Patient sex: M
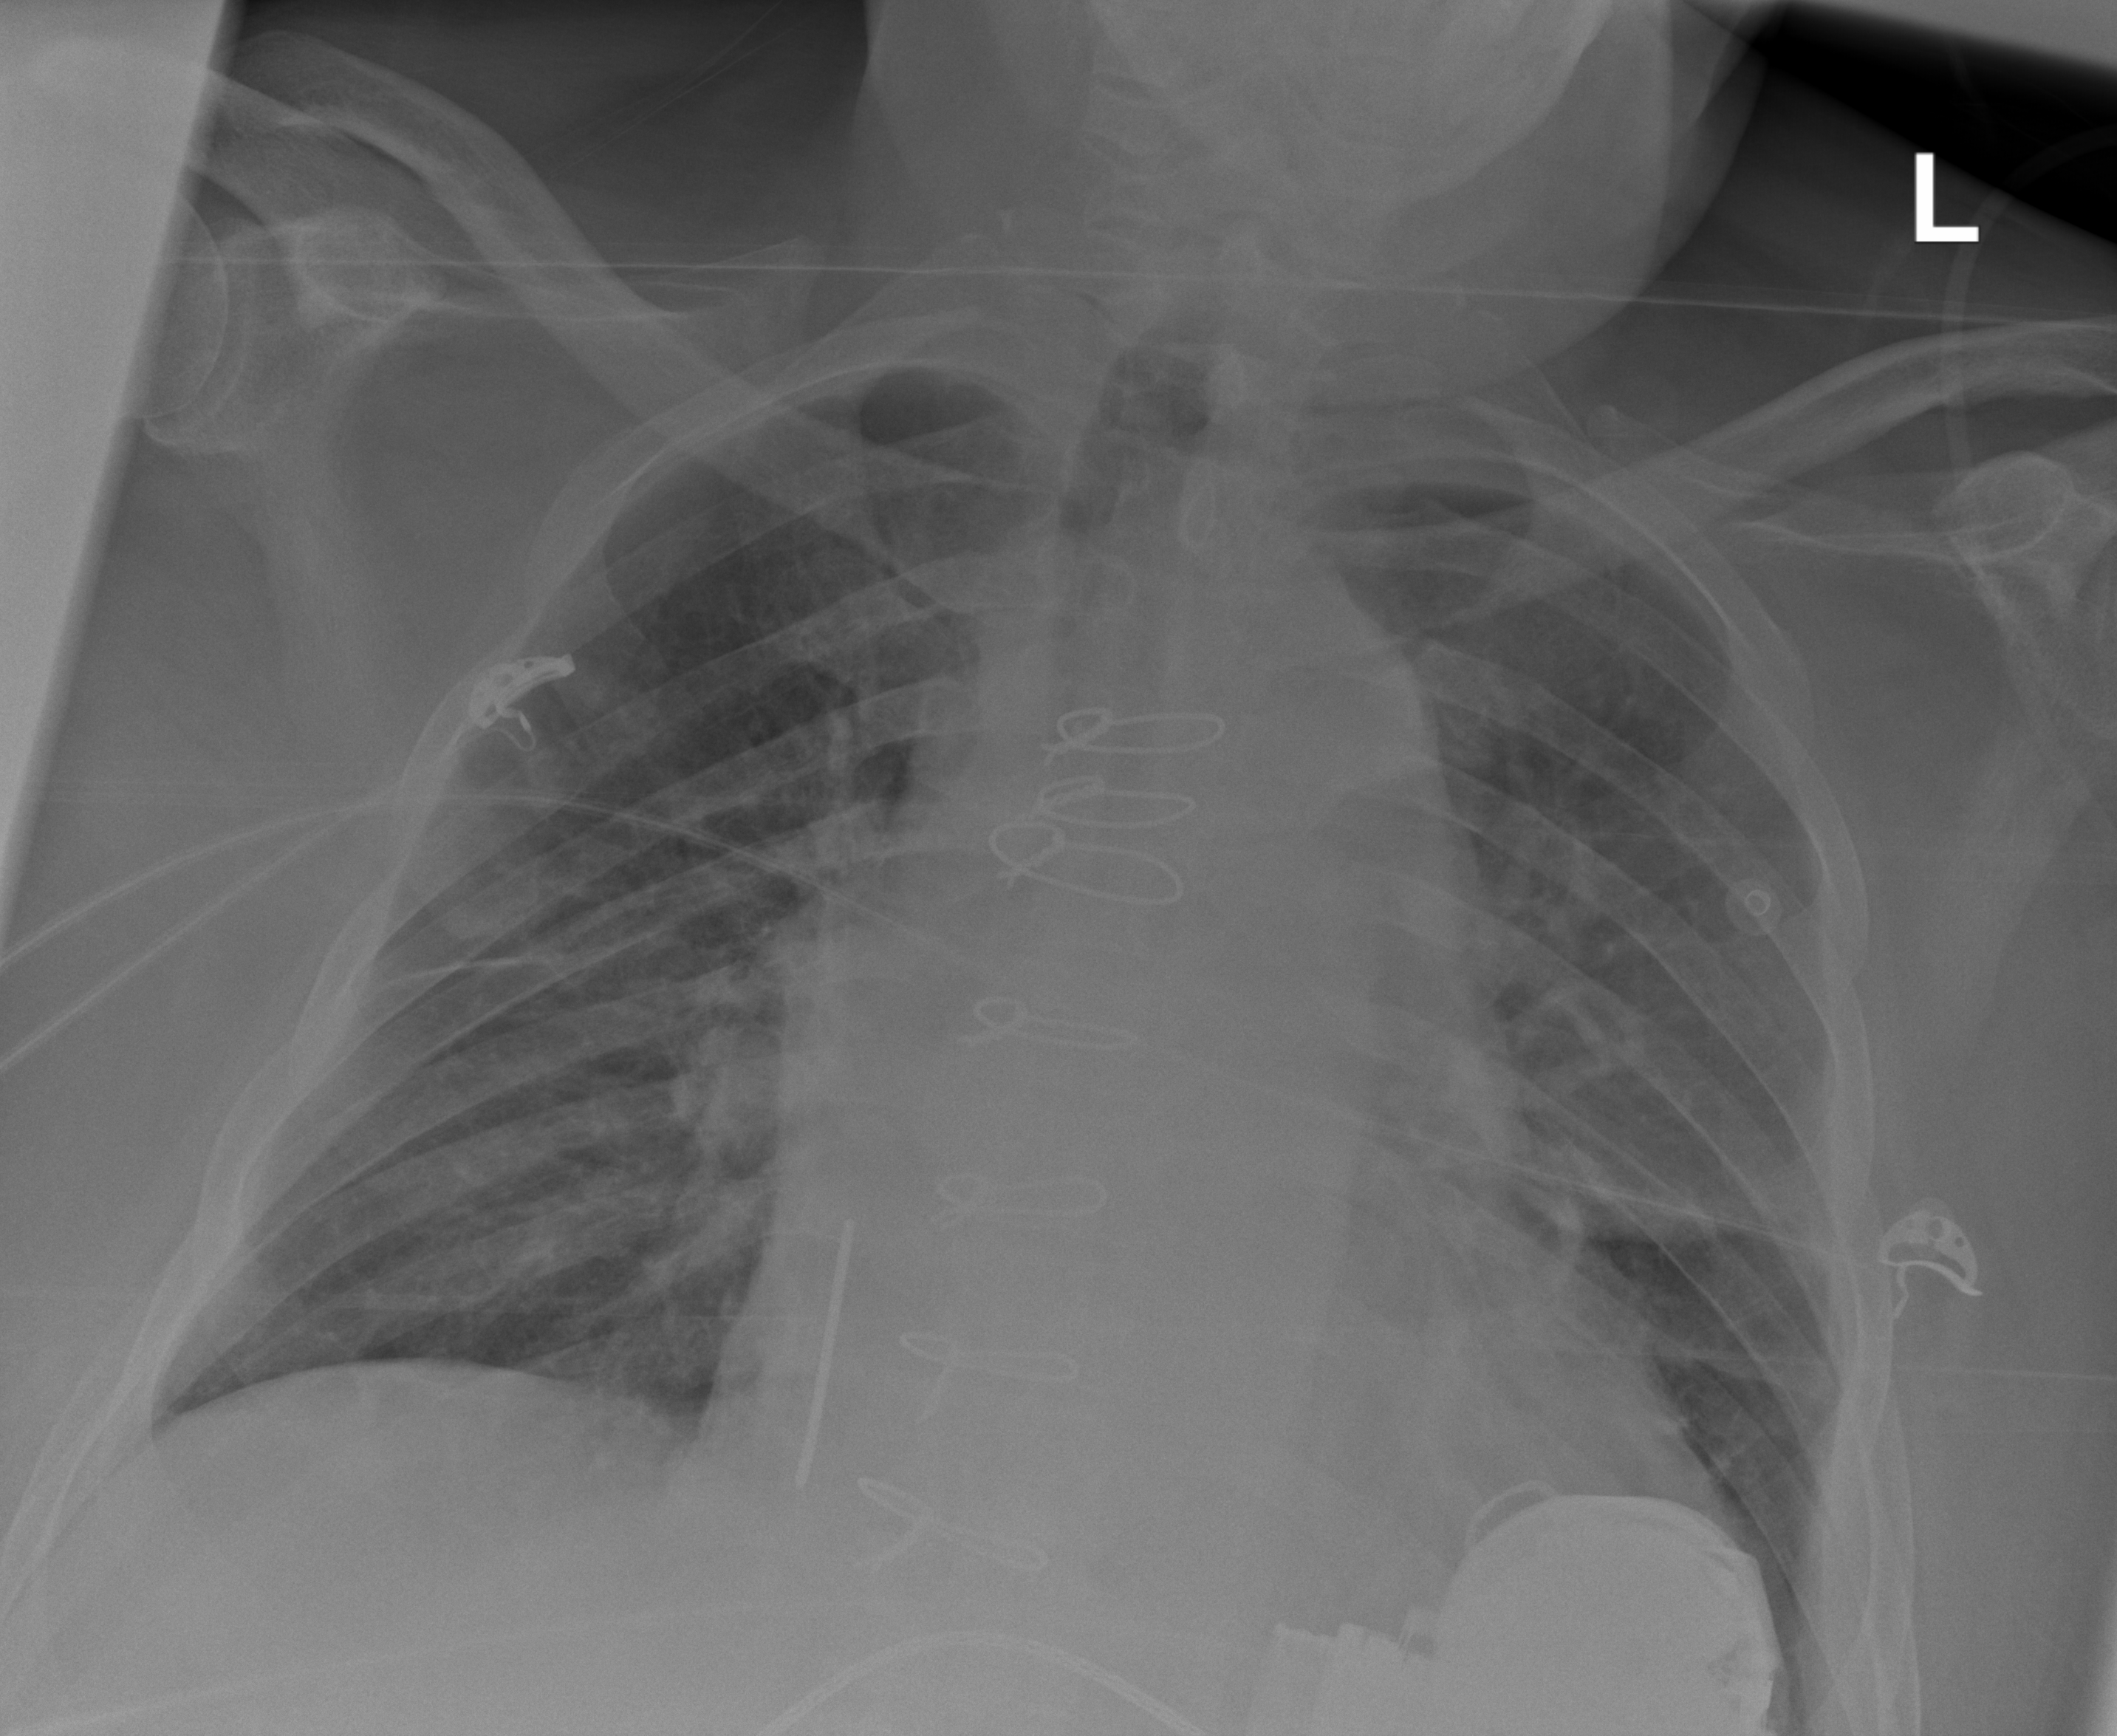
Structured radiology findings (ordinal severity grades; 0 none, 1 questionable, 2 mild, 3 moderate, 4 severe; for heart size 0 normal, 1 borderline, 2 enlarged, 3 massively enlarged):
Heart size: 2
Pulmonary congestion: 2
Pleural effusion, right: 0
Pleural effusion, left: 2
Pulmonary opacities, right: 0
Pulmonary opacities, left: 0
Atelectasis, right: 2
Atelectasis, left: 2